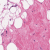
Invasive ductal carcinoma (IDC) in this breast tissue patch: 0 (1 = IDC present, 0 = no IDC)